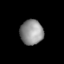
Tissue: lung
Cell type: Myeloid cells
Senescence score: 0.2198
Nuclear area (px): 558
Mean DAPI intensity: 145.498